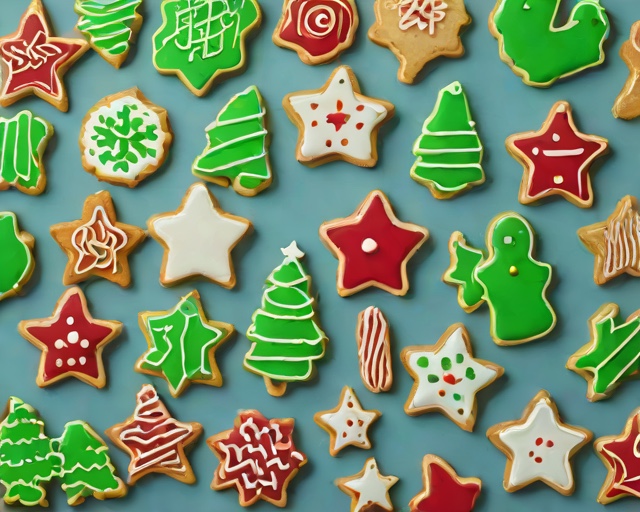
Category: Holiday